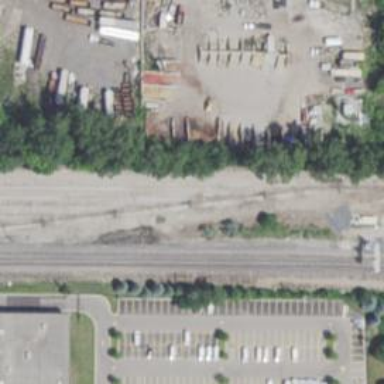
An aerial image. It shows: Railway siding with rails.